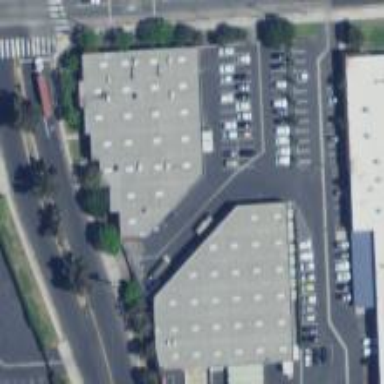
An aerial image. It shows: Warehouse building.